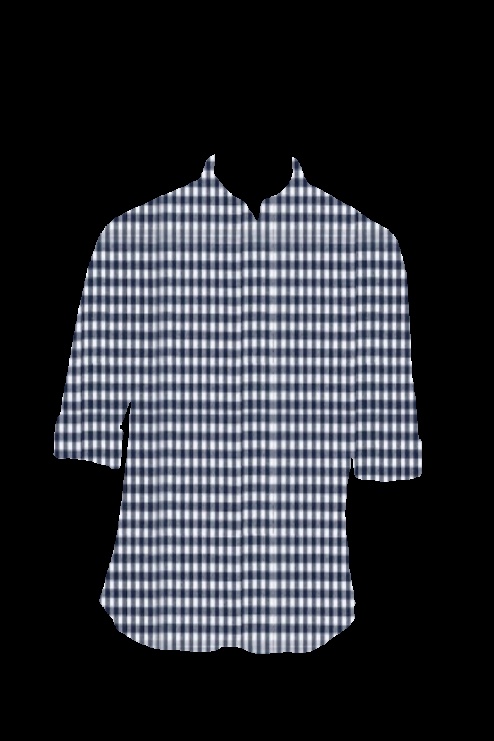
navy blue gingham button up tee